Interaction volume radius: 10 \u00c5
Interaction volume height: 30 \u00c5
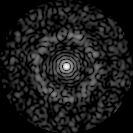
Disorder parameter: 0.8289